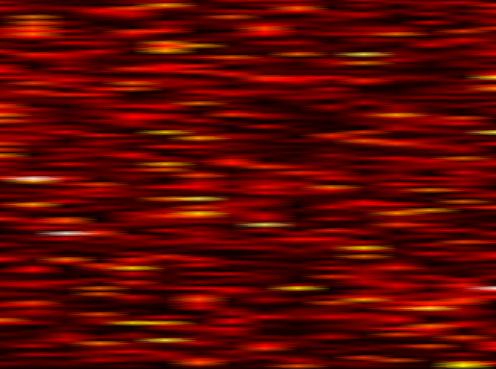
Label: FOFDM